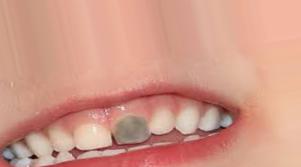
Condition: Tooth Discoloration